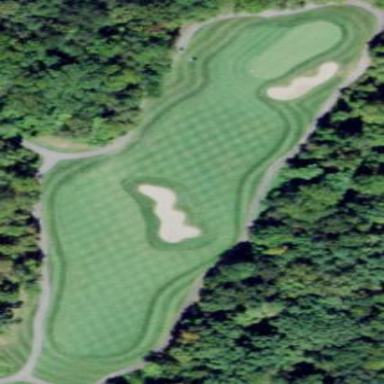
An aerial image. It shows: Rough area on grassy golf course.